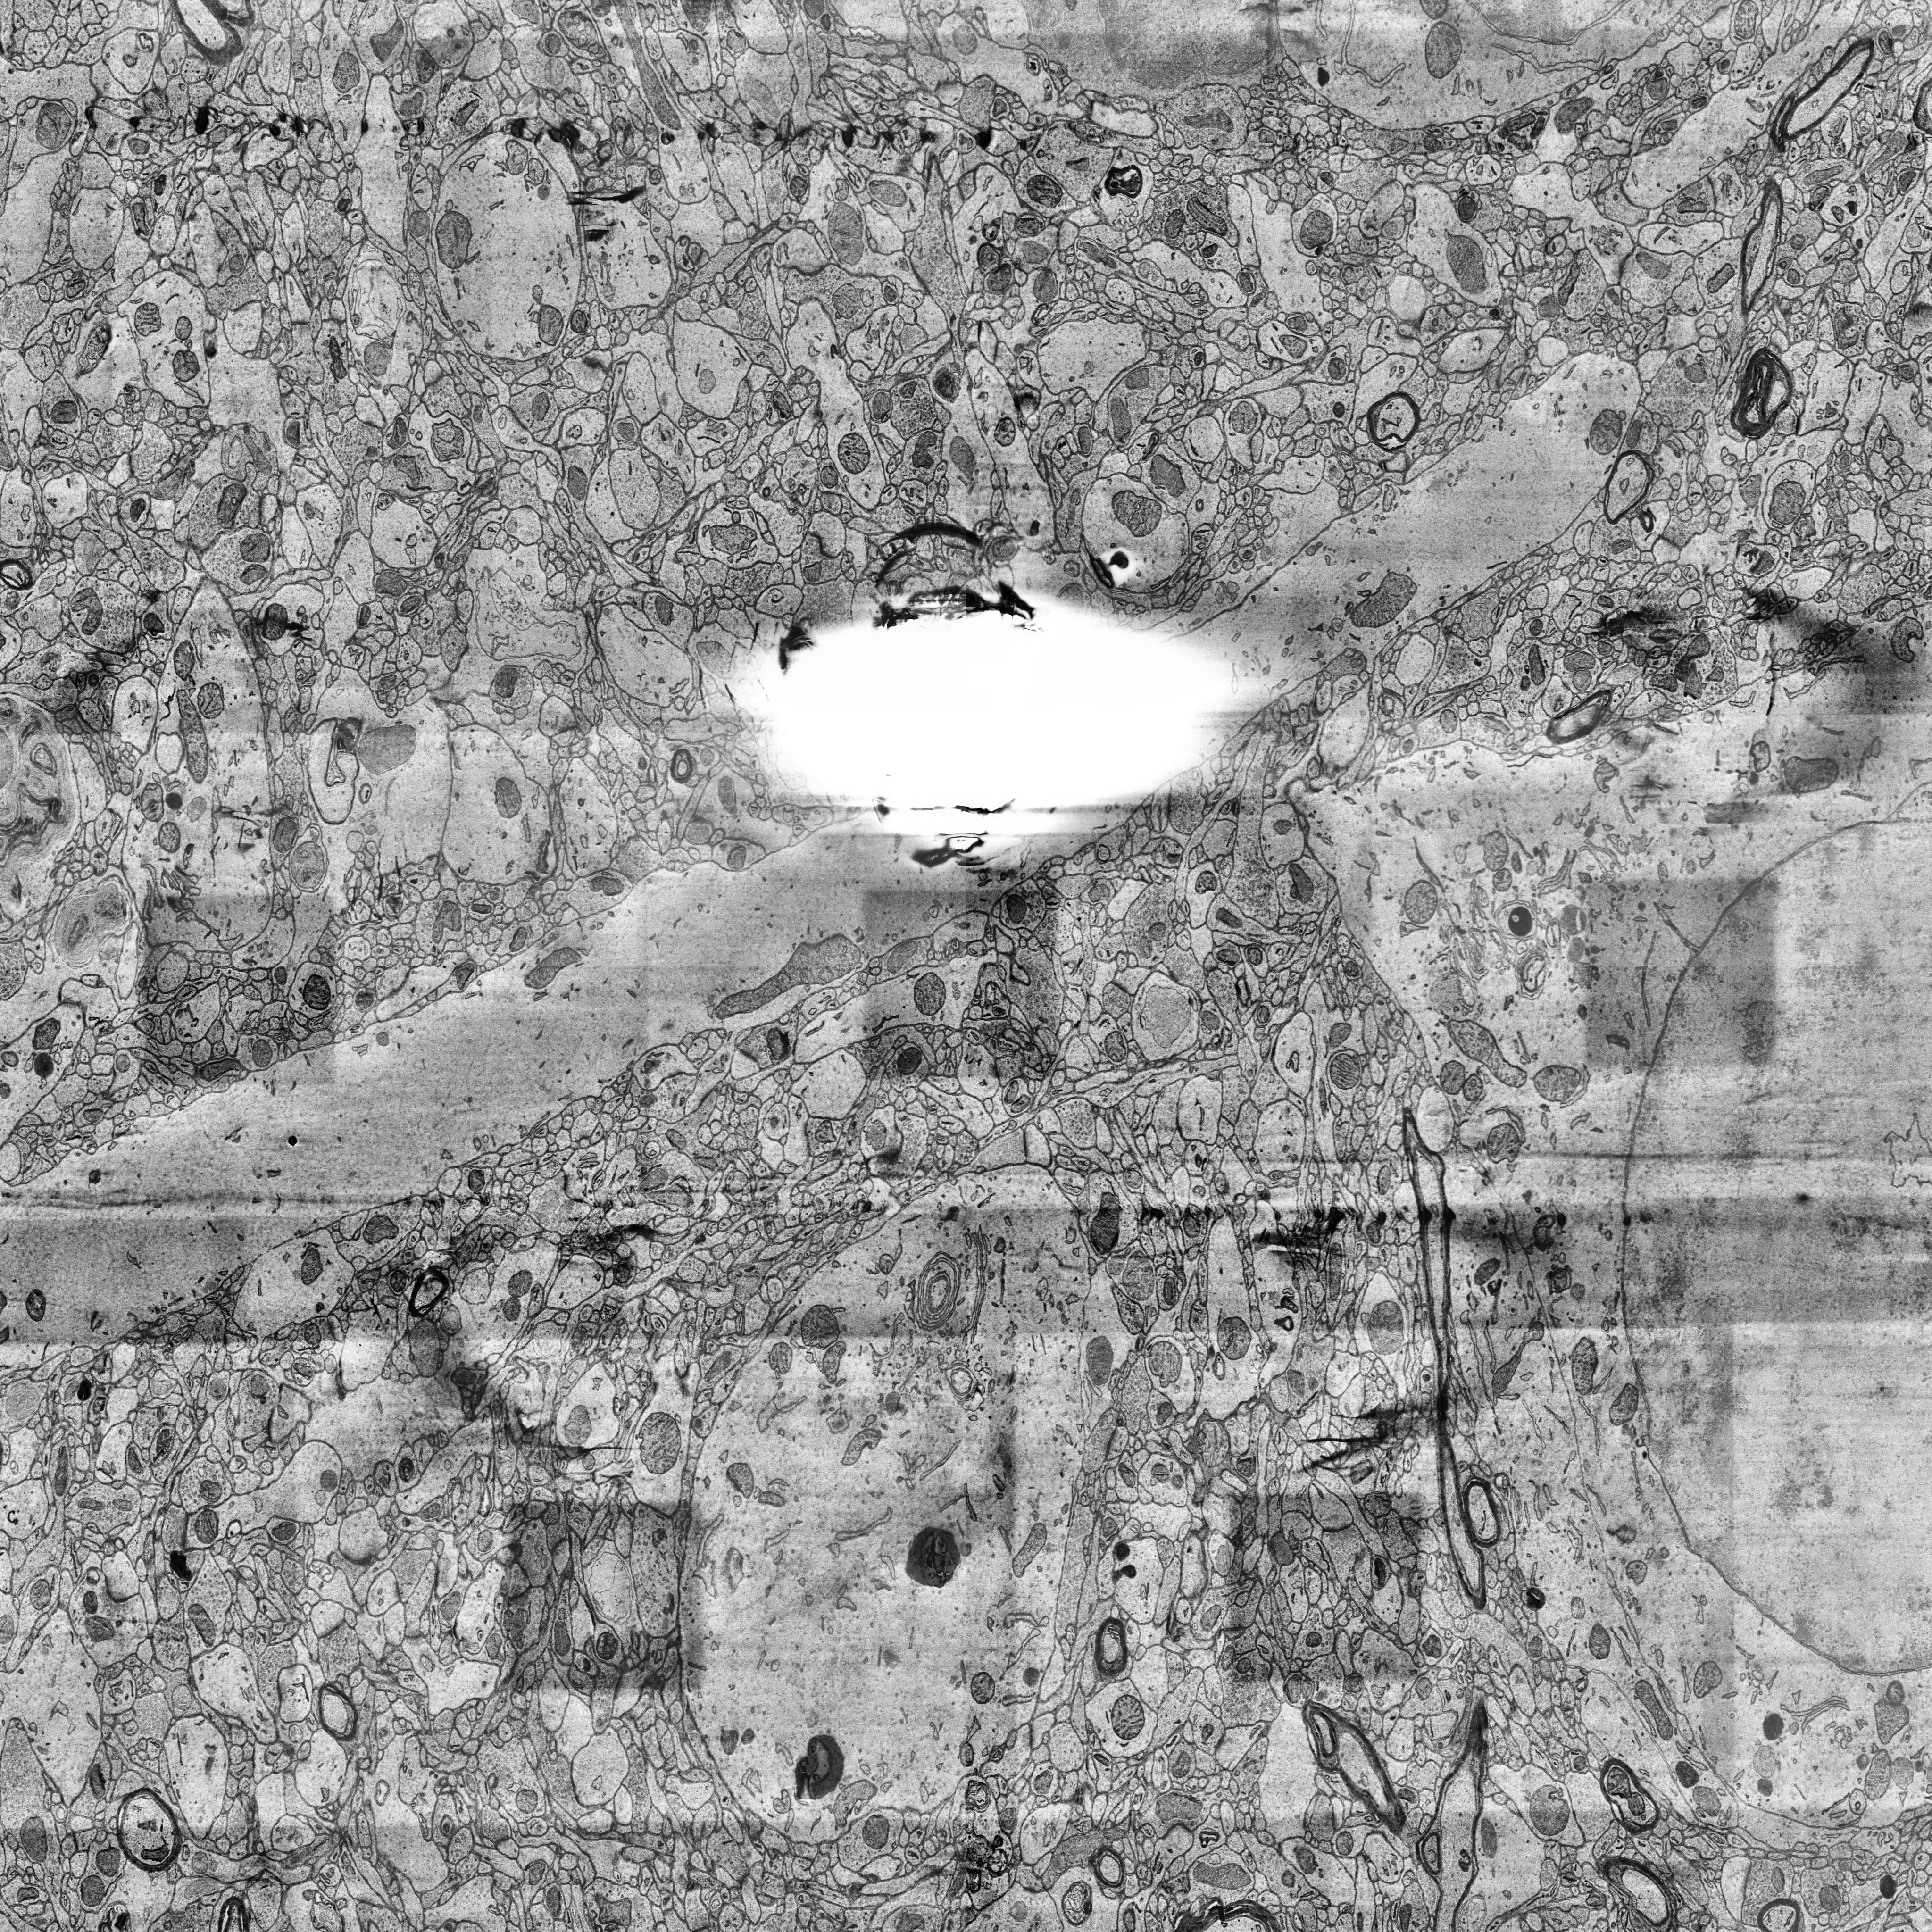
Electron microscopy slice of human cortex tissue
Slice depth (z): 318
Mitochondria instances in slice: 429